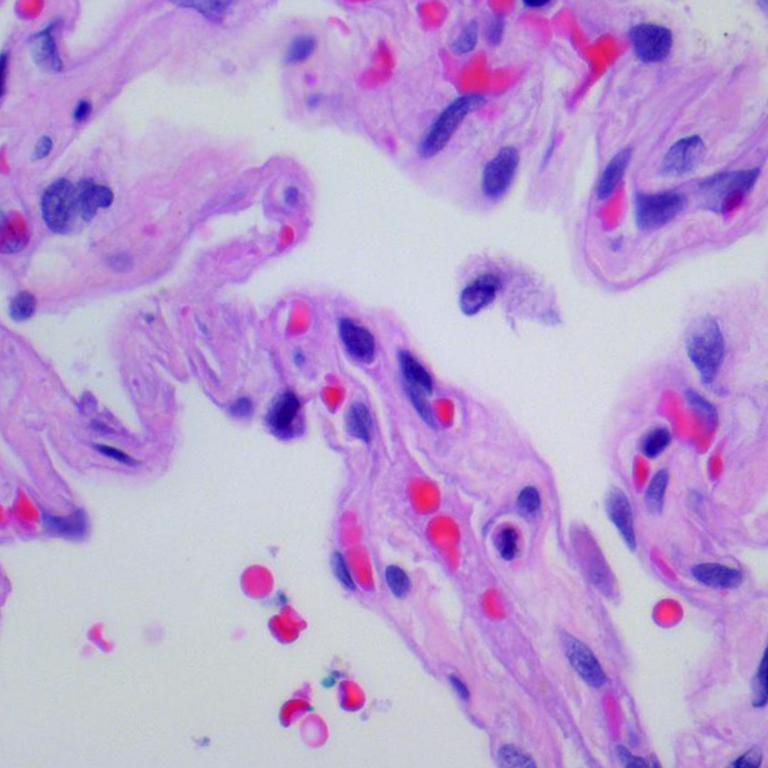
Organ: lung
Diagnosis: benign